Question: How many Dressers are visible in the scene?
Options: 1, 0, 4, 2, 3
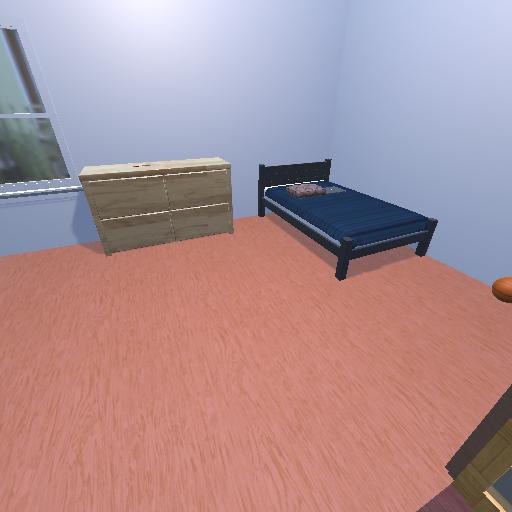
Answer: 1